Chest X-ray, PA view. Patient: 37 years old, sex M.
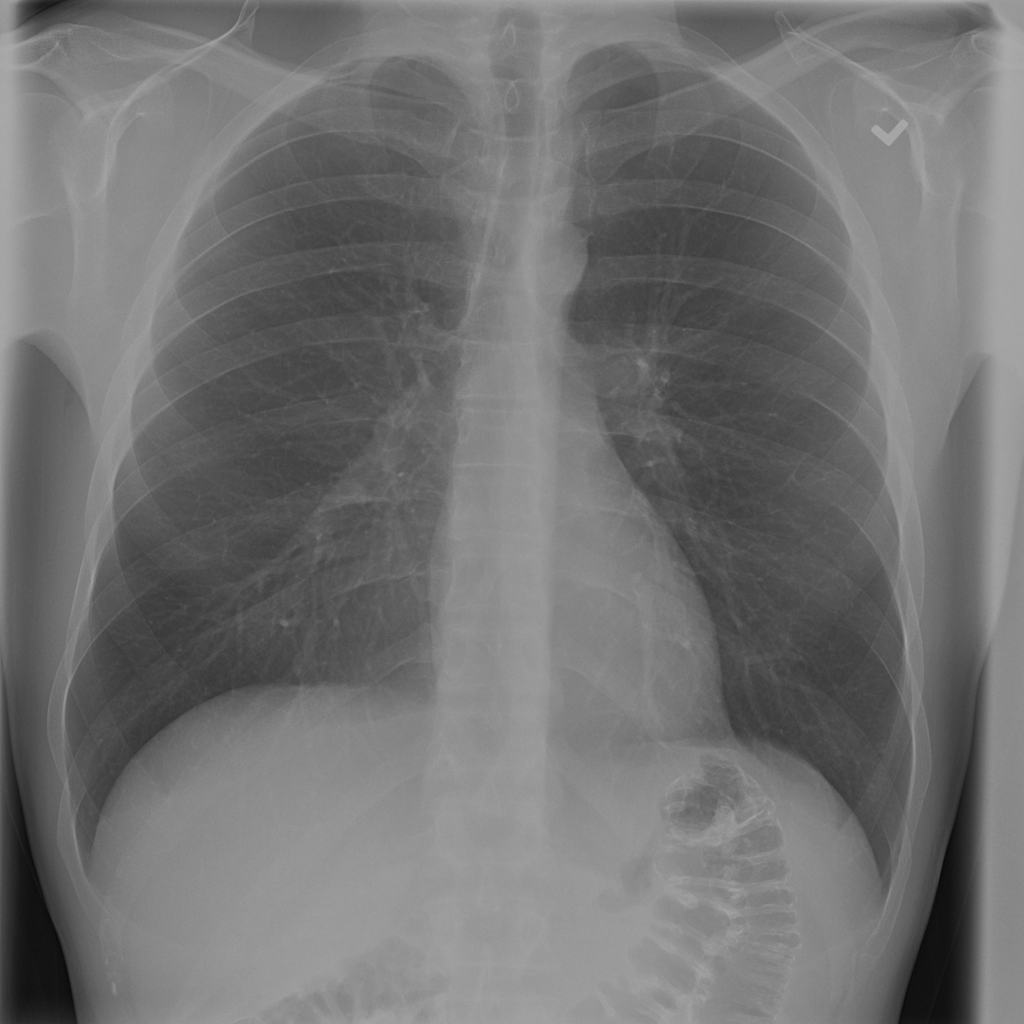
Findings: No Finding